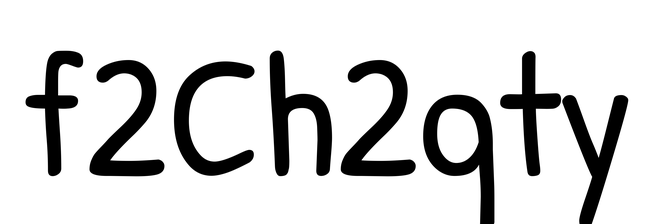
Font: PatrickHand-Regular